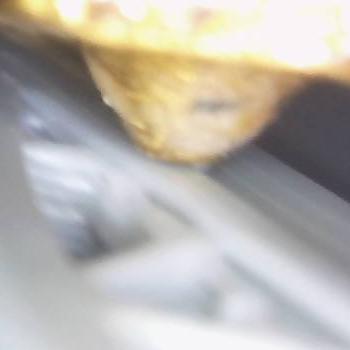
Flow rate: 208%